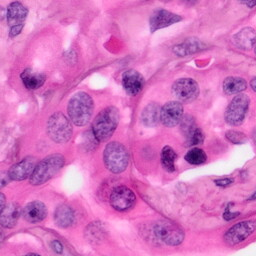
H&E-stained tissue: Pancreatic